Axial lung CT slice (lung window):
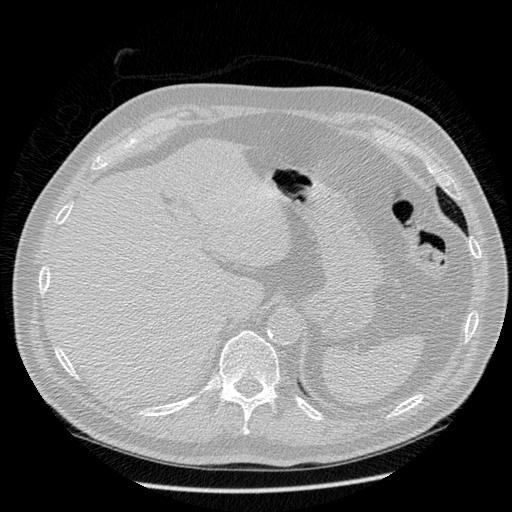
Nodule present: no